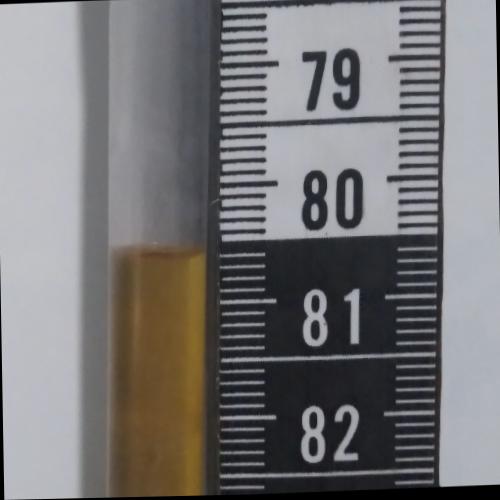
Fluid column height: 80.6 cm